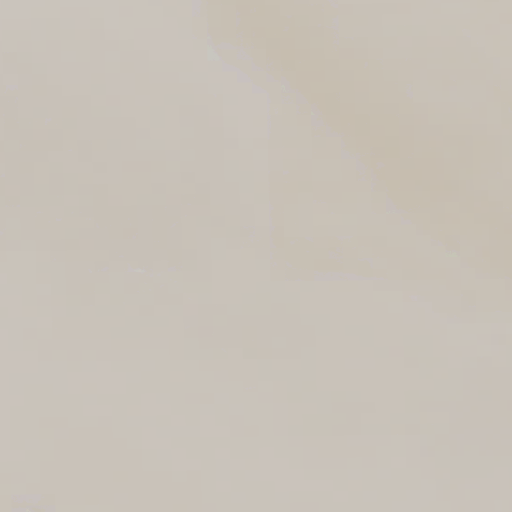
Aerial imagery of plain(s) in Nevada named Hardpans containing only barren land